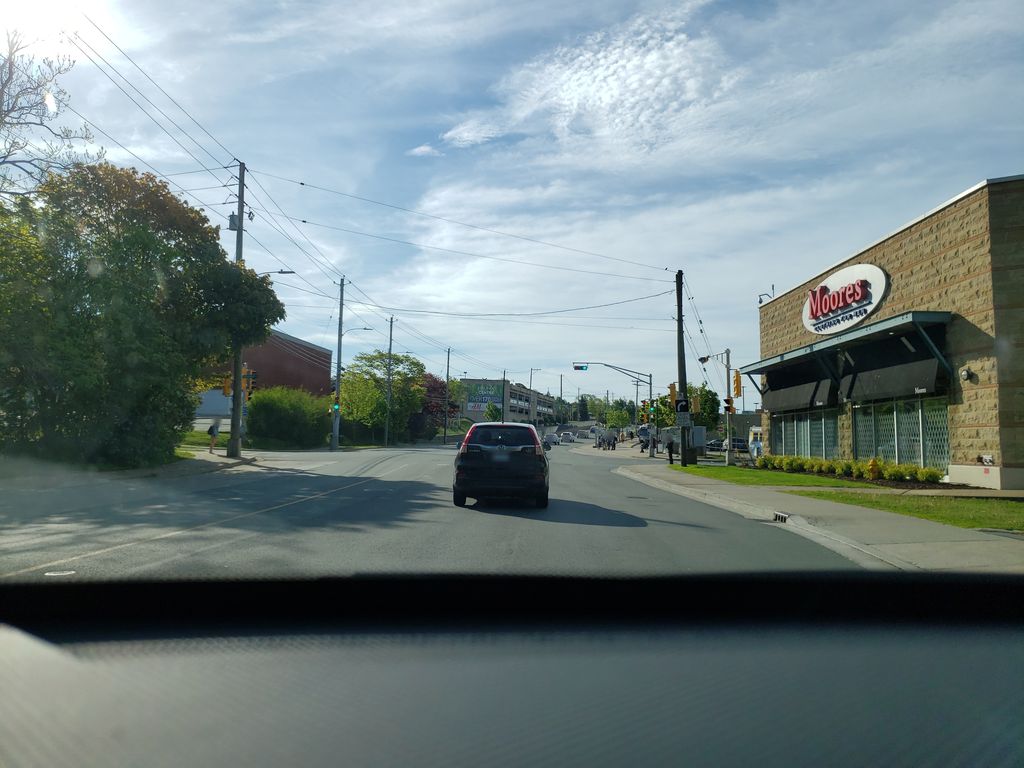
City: halifax